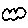
Label: cloud